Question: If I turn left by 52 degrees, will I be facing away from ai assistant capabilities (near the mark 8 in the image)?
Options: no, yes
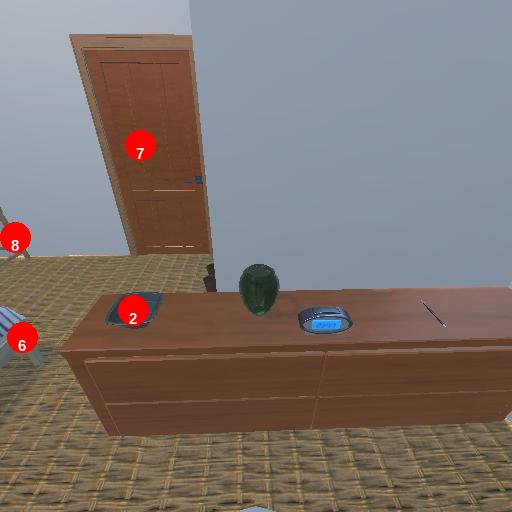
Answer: no